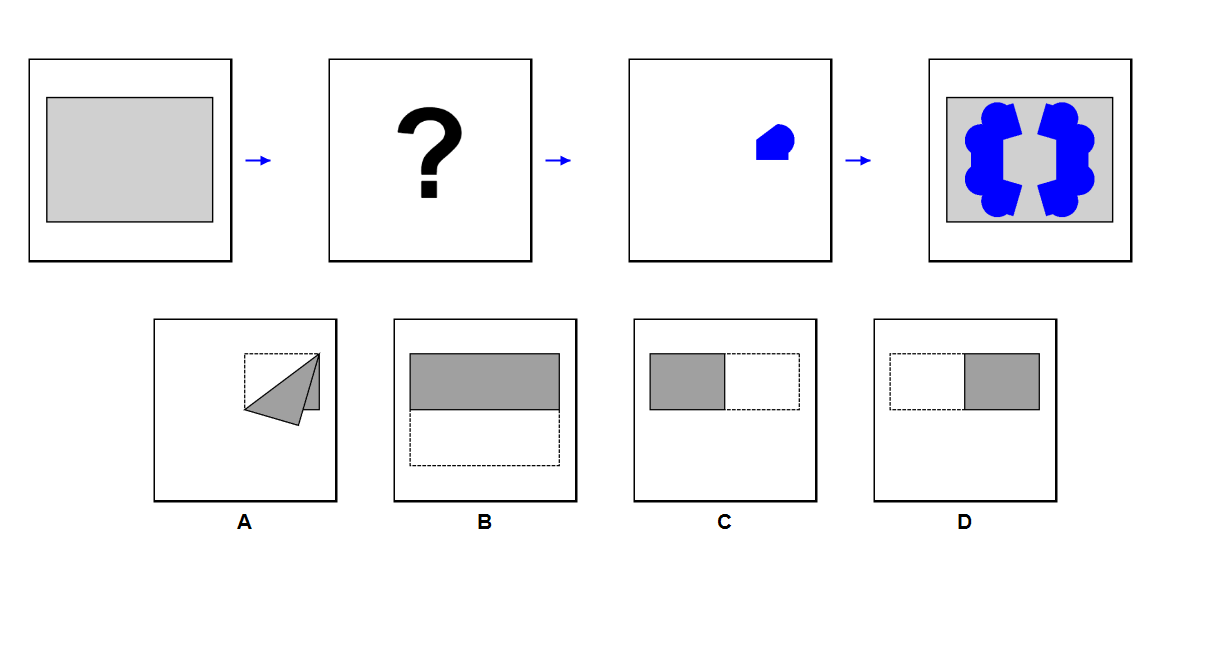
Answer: C